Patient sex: F
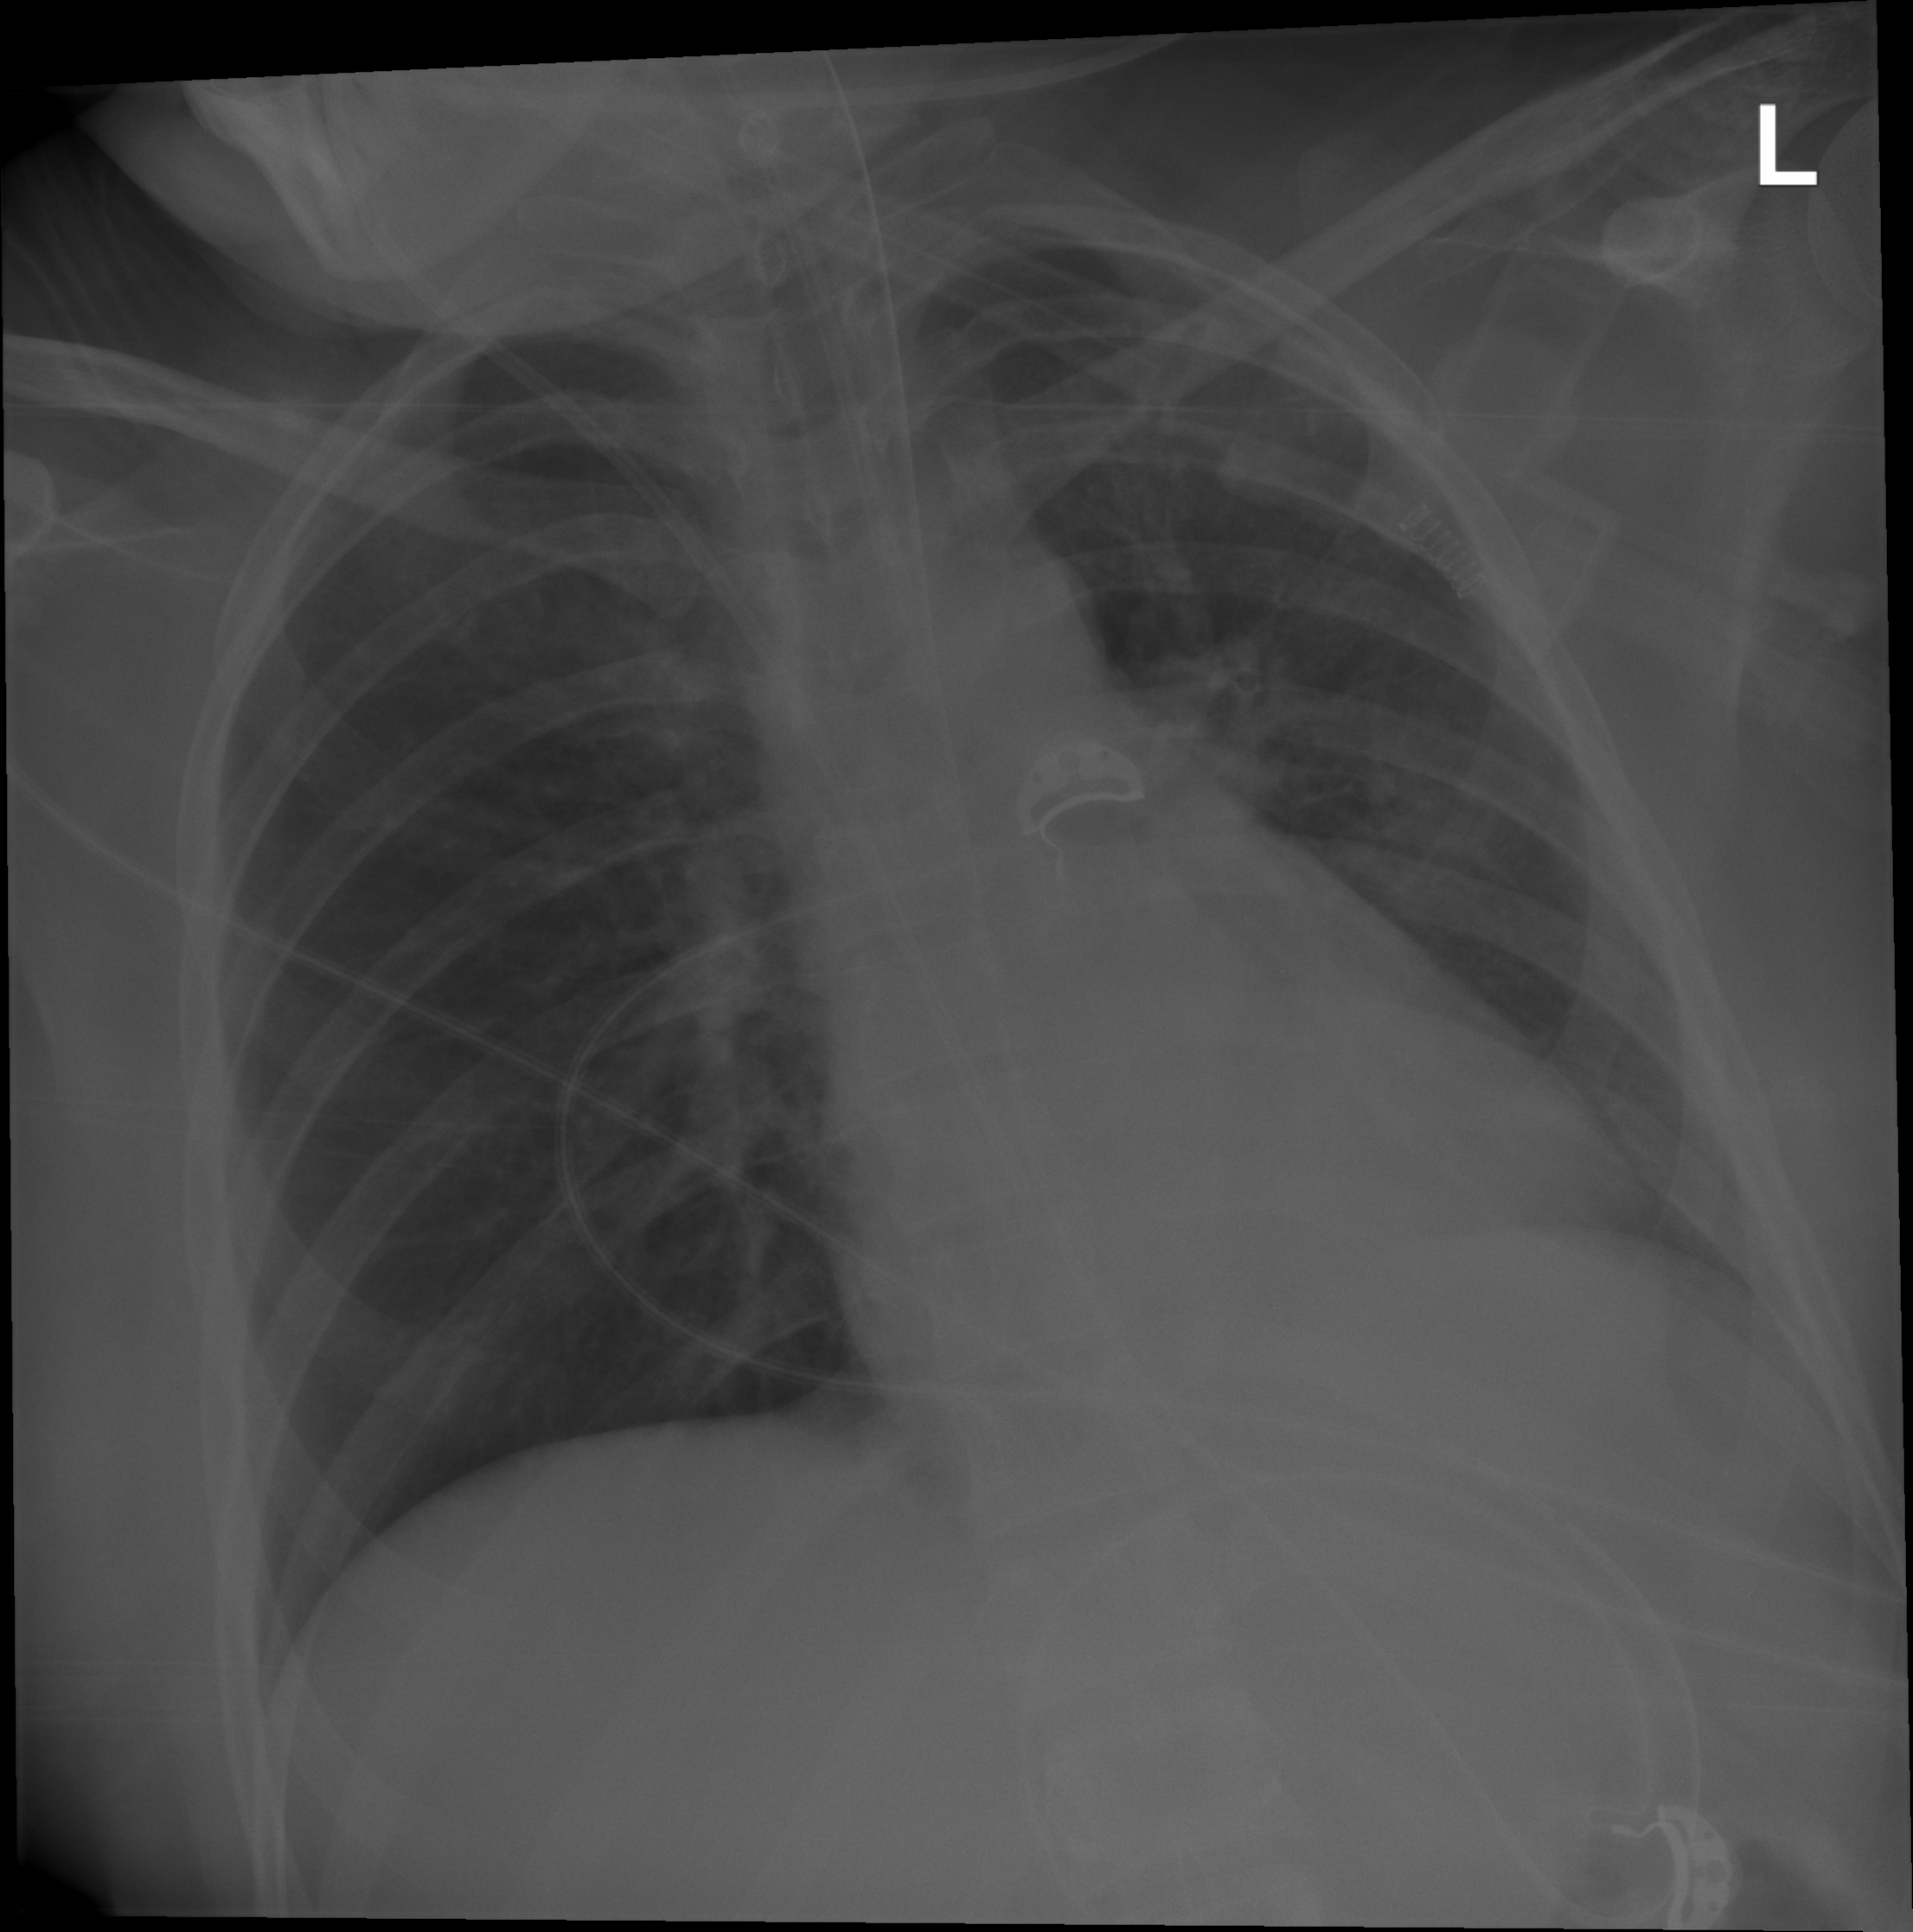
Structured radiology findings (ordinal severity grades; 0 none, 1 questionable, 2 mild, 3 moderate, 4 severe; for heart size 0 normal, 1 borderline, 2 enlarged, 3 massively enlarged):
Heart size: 0
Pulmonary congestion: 0
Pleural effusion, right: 0
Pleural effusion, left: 0
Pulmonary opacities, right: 0
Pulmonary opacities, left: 2
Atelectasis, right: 0
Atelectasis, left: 0